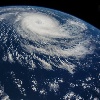
Label: cloud